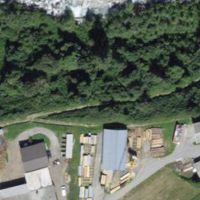
EUNIS habitat code: 26
Species observed at this site:
Silene dioica